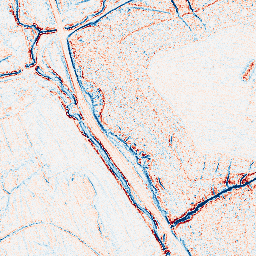
Category: edge_preserving
Decomposition family: anisotropic_diffusion
Decomposition parameters: iterations: 10
kappa: 30
gamma: 0.05
Upsampling method: sinc_hamming
Upsampling parameters: scale: 4
kernel_size: 16
Upsampling scale: 4